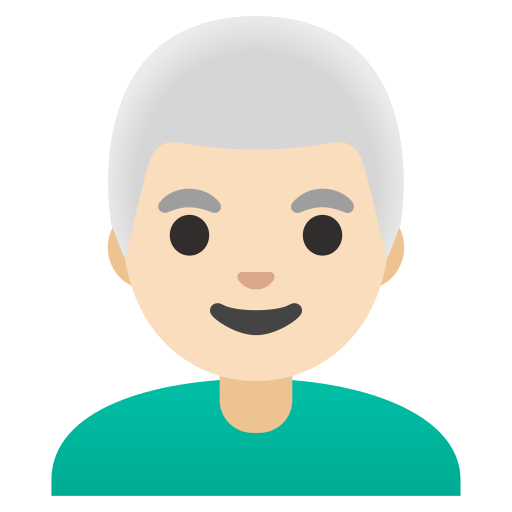
Emoji: 👨🏻‍🦳